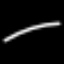
Label: line